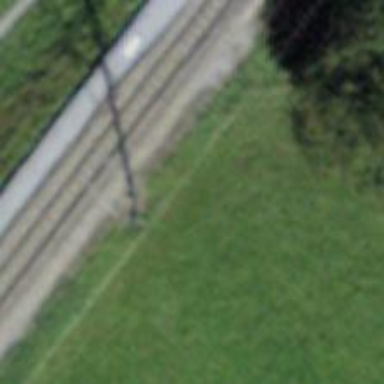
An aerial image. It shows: Power pole.